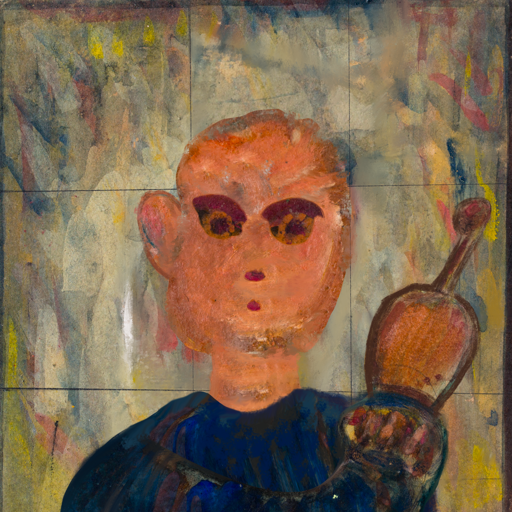
Background: GypsyMother, Head And Neck Front: Boggyland, Face Front: Doll, Bust: Pipe, Hair Front: Blank, Head Accessory: Blank, Second Necklace: Blank, Necklace: Blank, Baby: Blank